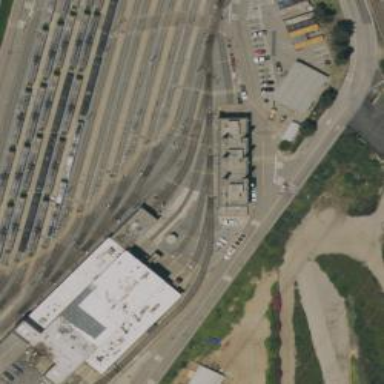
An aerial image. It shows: Light rail yard with electrified contact lines.